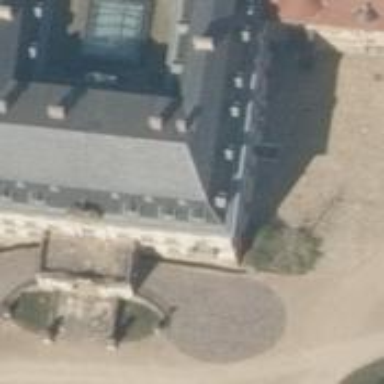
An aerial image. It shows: Stately castle with historic significance.